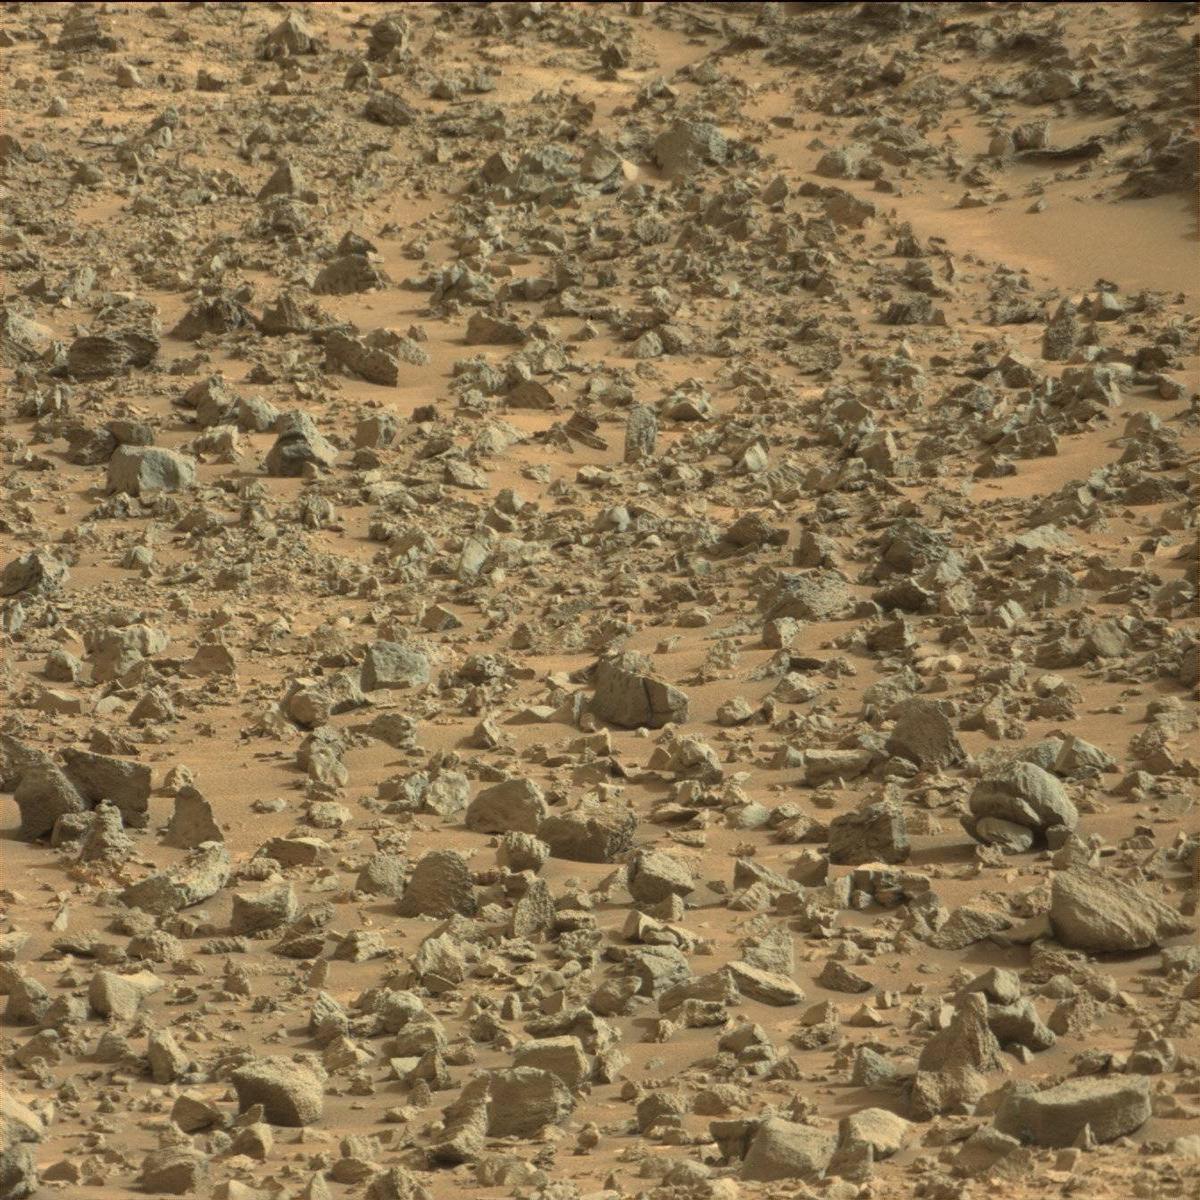
Terrain classes present: Bedrock, Sand / Soil